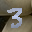
Label: 3